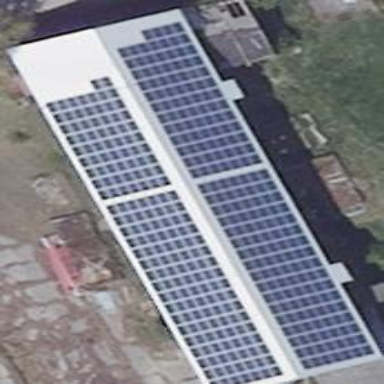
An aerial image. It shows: Building equipped with small solar photovoltaic panel for generating electricity.